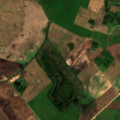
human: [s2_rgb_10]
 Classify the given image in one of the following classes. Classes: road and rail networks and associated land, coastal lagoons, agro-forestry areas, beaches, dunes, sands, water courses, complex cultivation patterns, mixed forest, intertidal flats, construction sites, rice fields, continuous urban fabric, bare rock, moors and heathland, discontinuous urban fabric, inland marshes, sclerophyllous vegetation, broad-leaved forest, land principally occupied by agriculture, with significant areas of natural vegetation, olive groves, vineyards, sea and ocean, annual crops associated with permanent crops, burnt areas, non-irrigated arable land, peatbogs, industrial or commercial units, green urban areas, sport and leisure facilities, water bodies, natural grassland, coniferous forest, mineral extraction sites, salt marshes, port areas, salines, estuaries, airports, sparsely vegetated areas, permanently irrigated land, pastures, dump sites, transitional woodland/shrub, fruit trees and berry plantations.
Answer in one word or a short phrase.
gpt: non-irrigated arable land, complex cultivation patterns